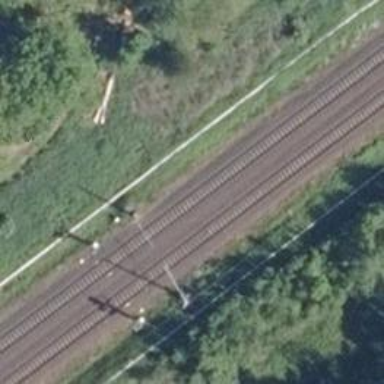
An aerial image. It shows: Railway with electrified contact lines.